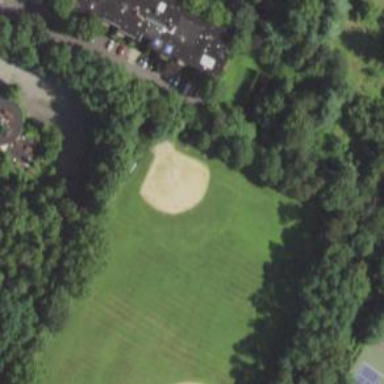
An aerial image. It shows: Baseball pitch for leisure land.